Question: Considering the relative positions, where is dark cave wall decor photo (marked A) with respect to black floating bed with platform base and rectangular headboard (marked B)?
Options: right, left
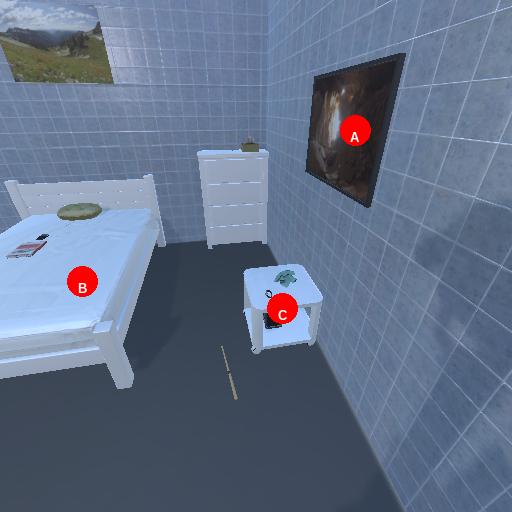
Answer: right